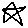
Label: star